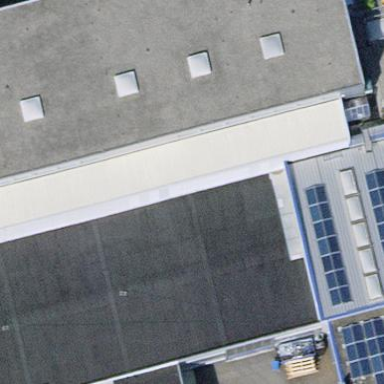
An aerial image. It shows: Industrial building.